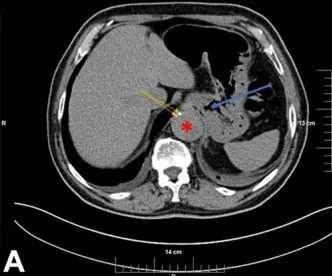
Thoracoabdominal CT scan:. Red asterisk indicates the abdominal aortic aneurysm, yellow arrows indicate the calcium aggregated in the atherosclerotic plaque, blue arrow points toward the duodenal lumen, and ,the duodenal wall adjacent to the aneurysm.
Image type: radiology (ct)